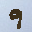
Label: 9